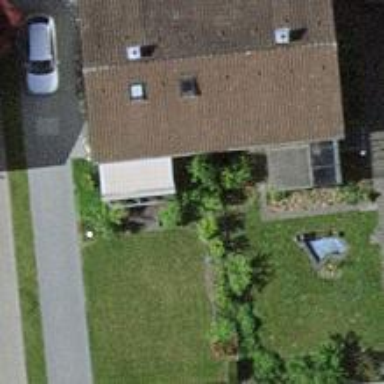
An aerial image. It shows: Semidetached house.